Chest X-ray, PA view. Patient: 56 years old, sex M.
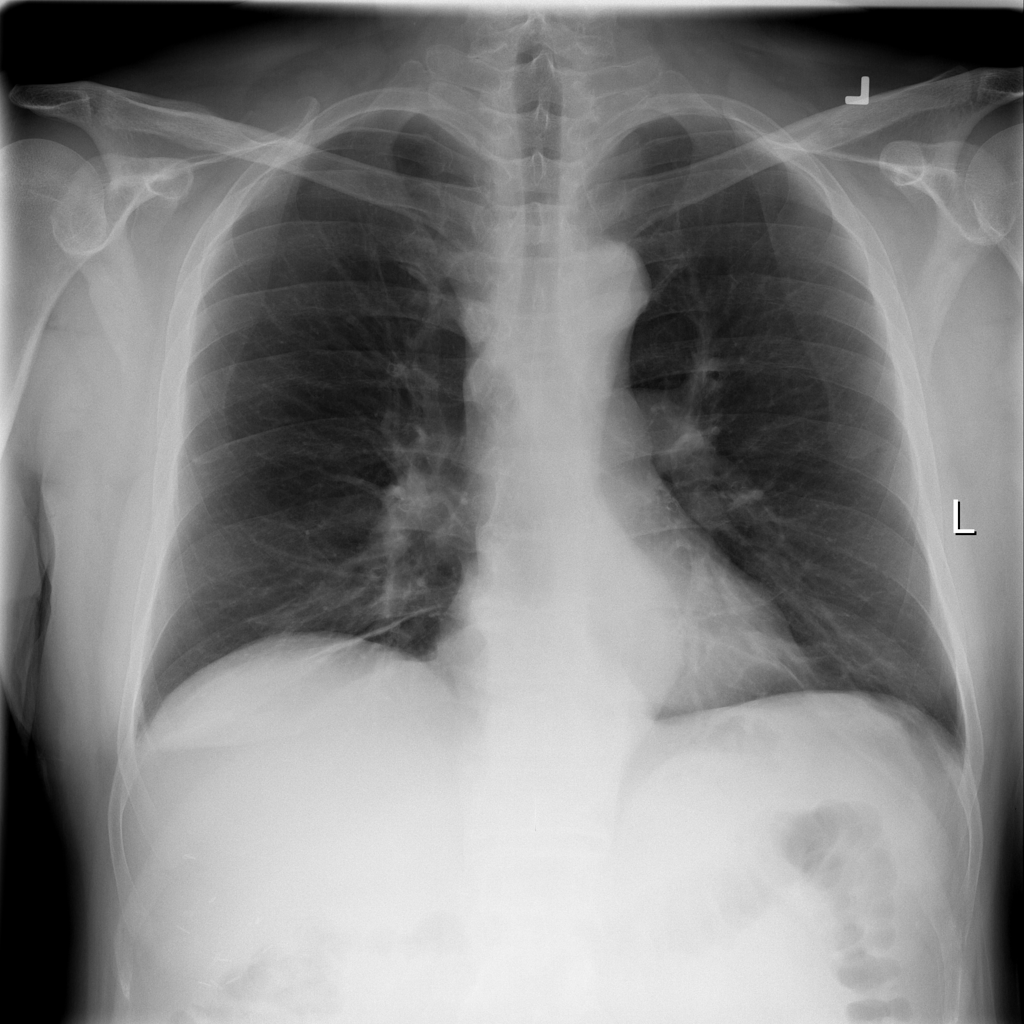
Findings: No Finding